Aerial crown-view tile of a tropical tree (Barro Colorado Island, Panama), acquired 20241014:
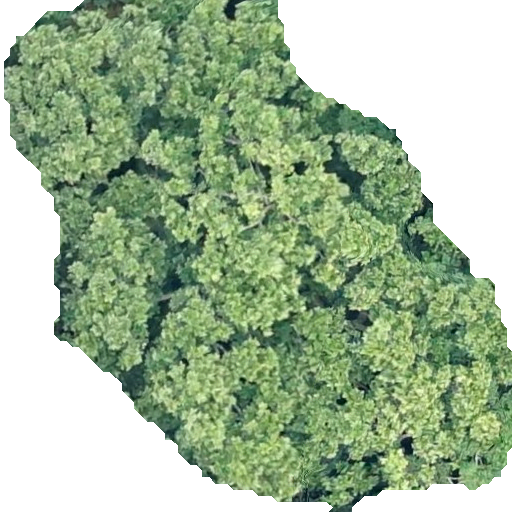
Species: Anacardium excelsum
GBIF accepted scientific name: Anacardium excelsum
Crown area: 275.526 m²